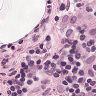
Metastatic tissue present: no